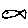
Label: fish